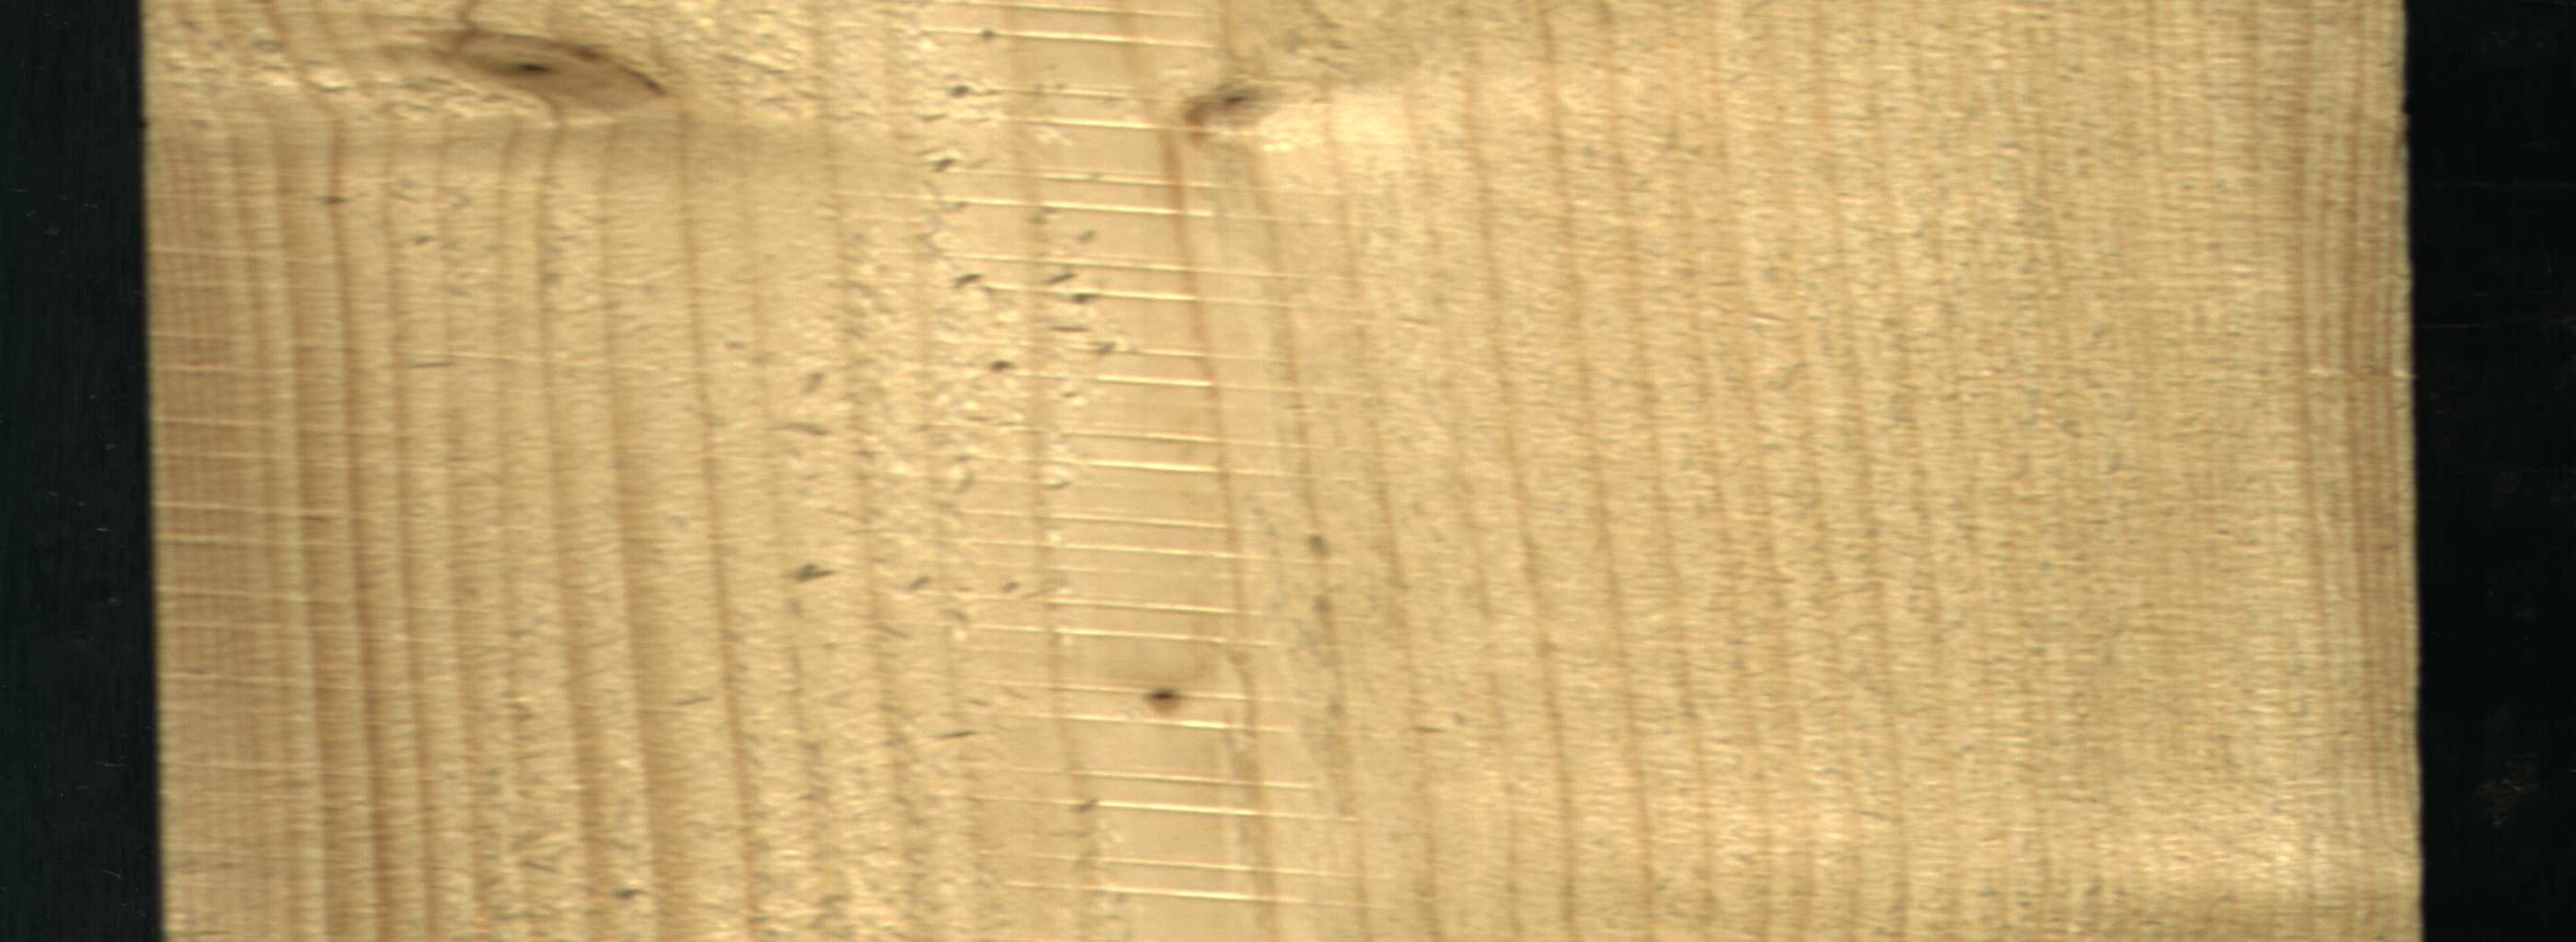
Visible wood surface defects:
Live_Knot
Live_Knot
Live_Knot